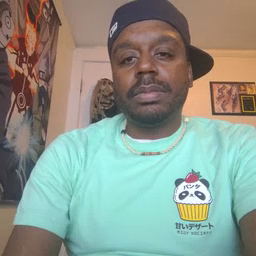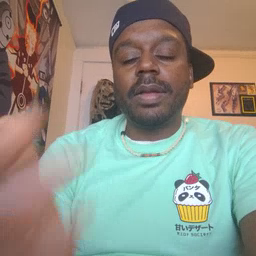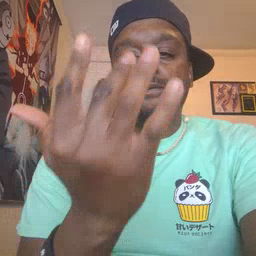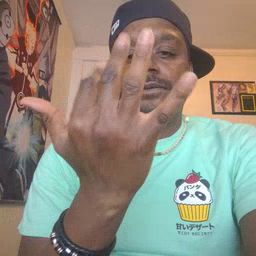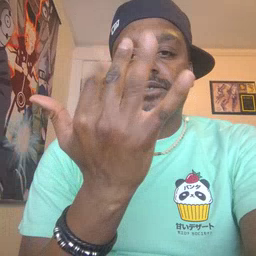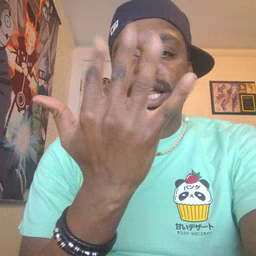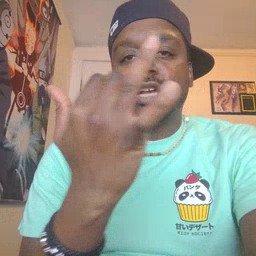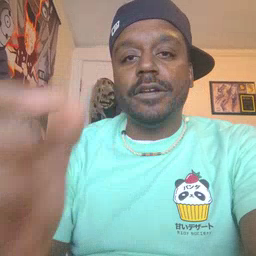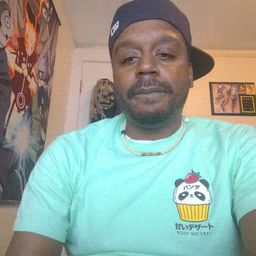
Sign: finger